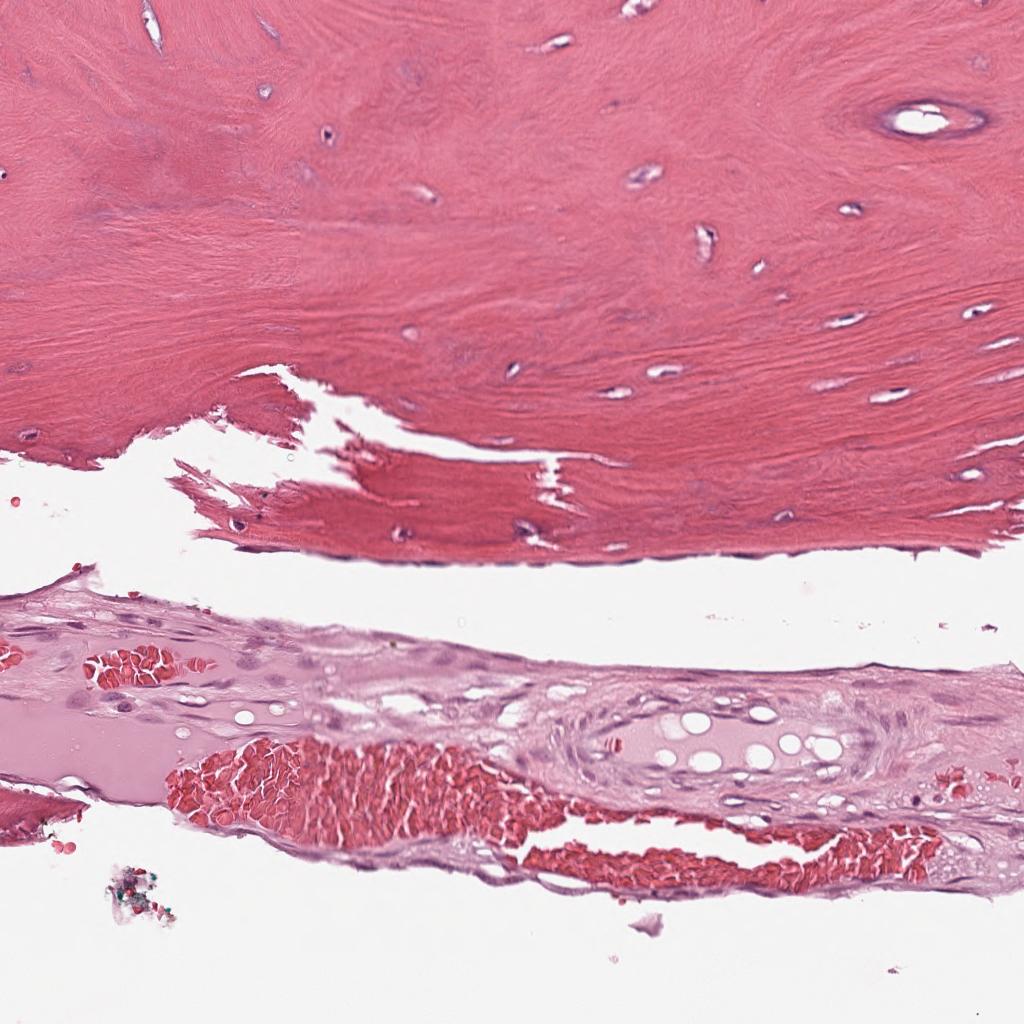
Label: Non-Tumor